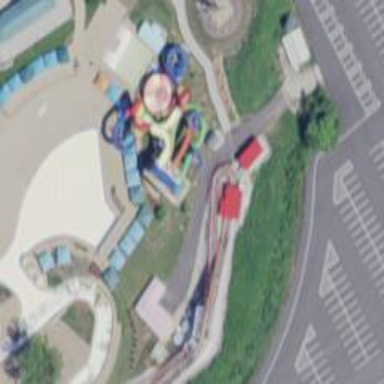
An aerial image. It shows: Water slide attraction.